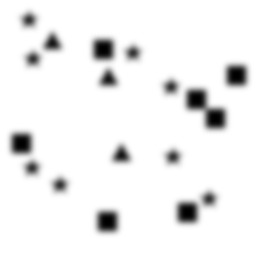
Squares: 7
Triangles: 3
Stars: 8
Total shapes: 18